Interaction volume radius: 5 \u00c5
Interaction volume height: 50 \u00c5
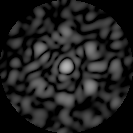
Disorder parameter: 0.7198